【题型】填空题　【知识点】平面几何　【难度】easy
如图, 点 \(G\) 是 \(\triangle ABC\) 重心, \(GE \parallel BC\), 如果 \(BC = 6\), 那么线段 \(GE\) 的长为 \underline{\quad\quad}.

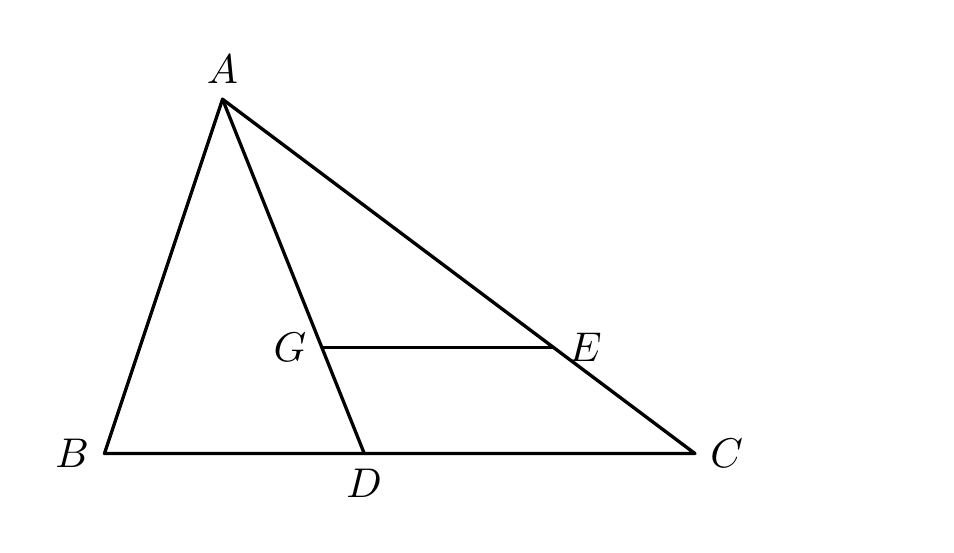
【解答】
【答案】2

\vspace{1em}

【分析】本题考查了相似三角形的判定与性质: 两个三角形相似对应角相等, 对应边的比相等. 先根据三角形重心性质得到 \(AG = 2GD\), \(BD = CD = \frac{1}{2}BC = 3\), 再证明 \(\triangle AGE \sim \triangle ADC\), 然后利用相似比可计算 \(GE\) 的长.

\vspace{1em}

【详解】解: \(\because\) 点 \(G\) 是 \(\triangle ABC\) 的重心,

\(\therefore AD\) 为中线, \(AG = 2GD\),

\(\therefore BD = CD = \frac{1}{2}BC = 3\),

\(\because GE \parallel BC\),

\(\therefore \triangle AGE \sim \triangle ADC\),

\(\therefore \frac{AG}{AD} = \frac{GE}{DC}\), 即 \(\frac{2}{3} = \frac{GE}{3}\),

\(\therefore GE = 2\).

故答案为: 2.